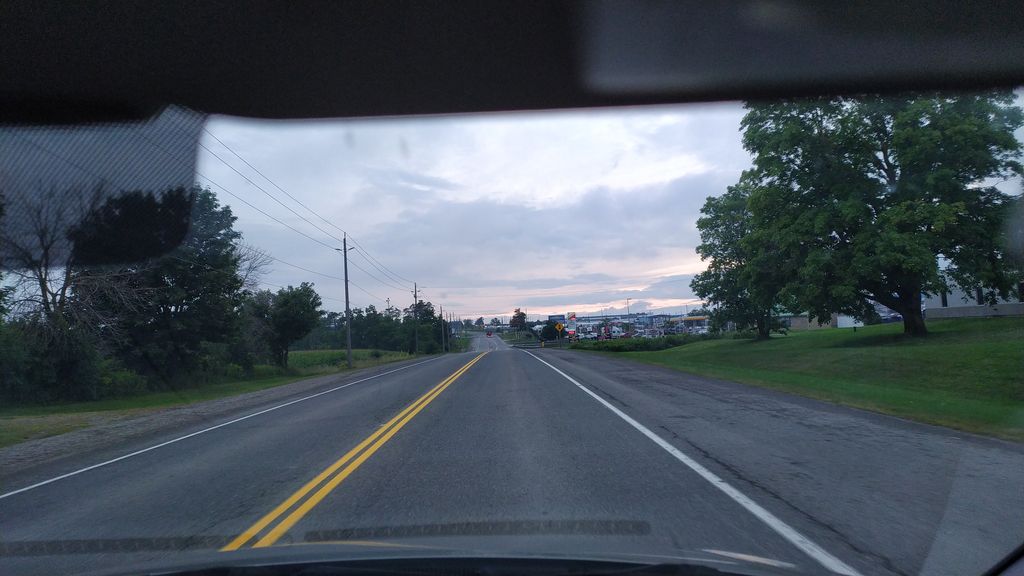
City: kitchener-waterloo